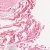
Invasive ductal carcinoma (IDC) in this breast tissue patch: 0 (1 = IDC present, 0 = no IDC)